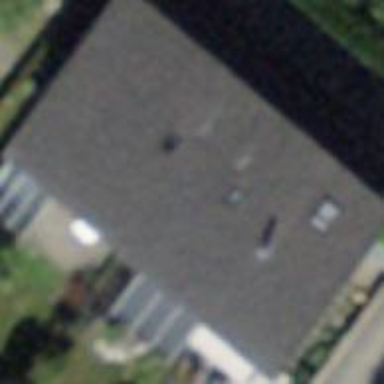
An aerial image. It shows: Semi-detached house.